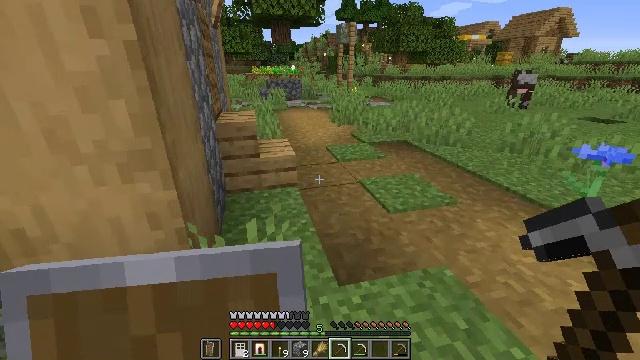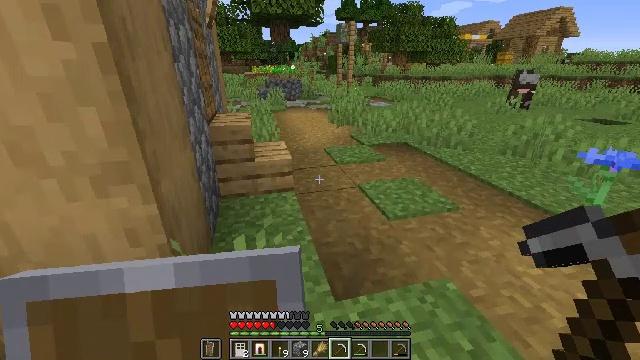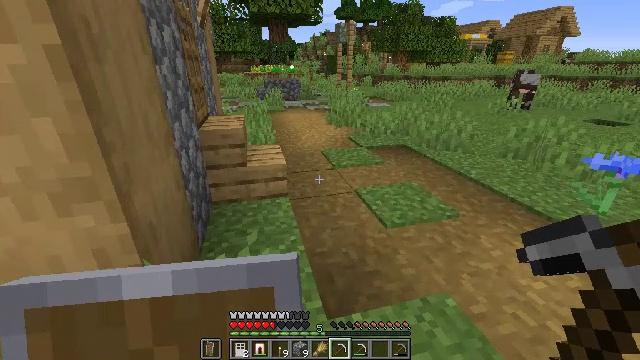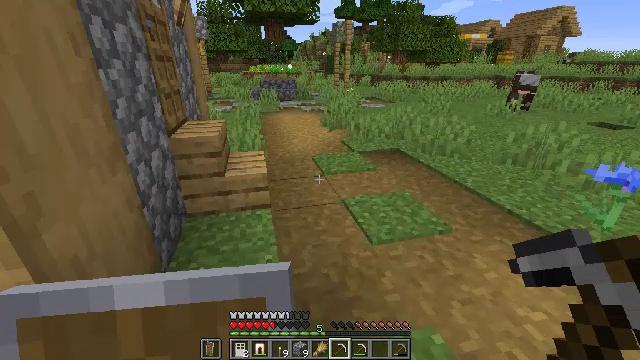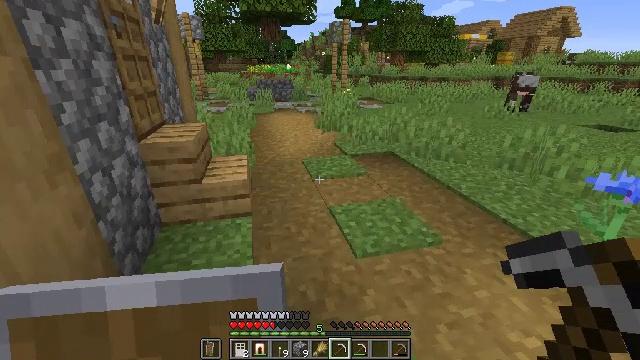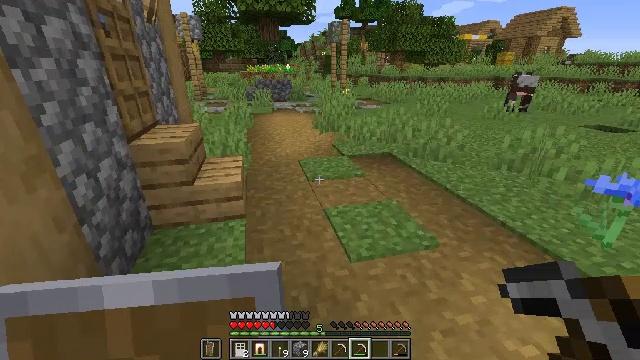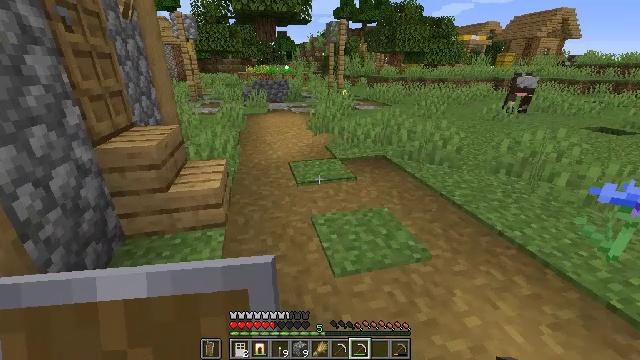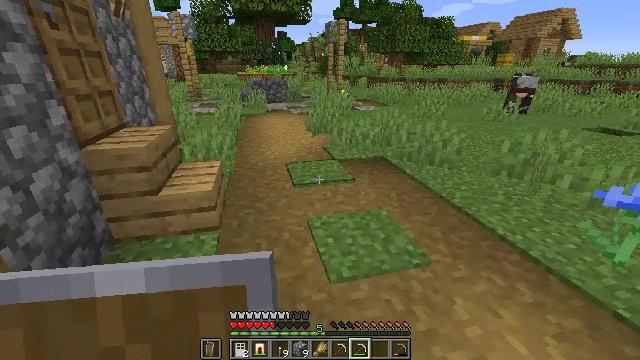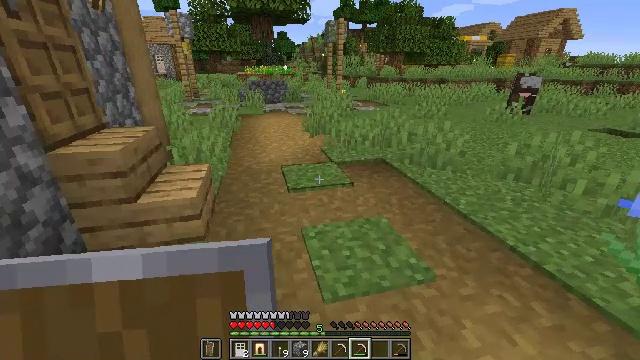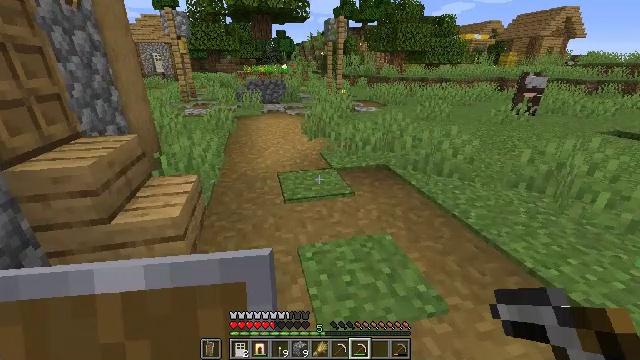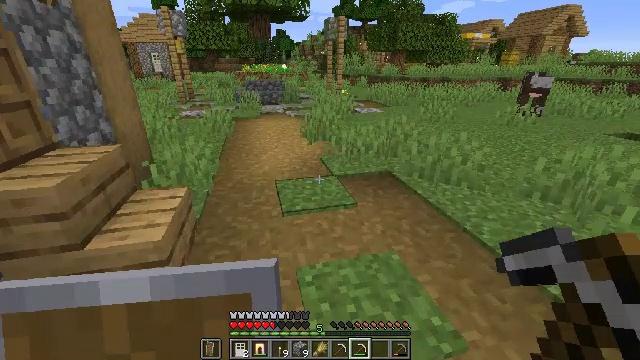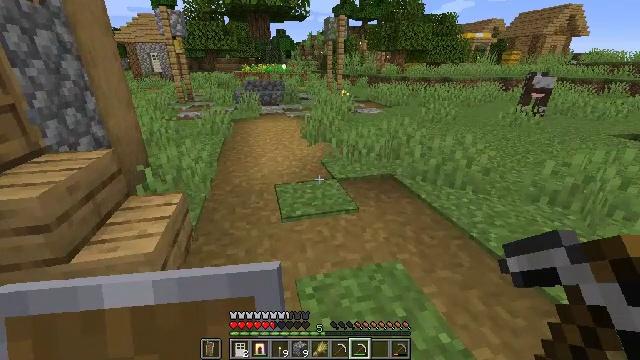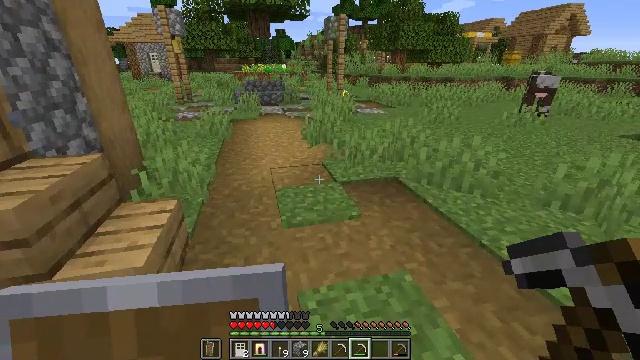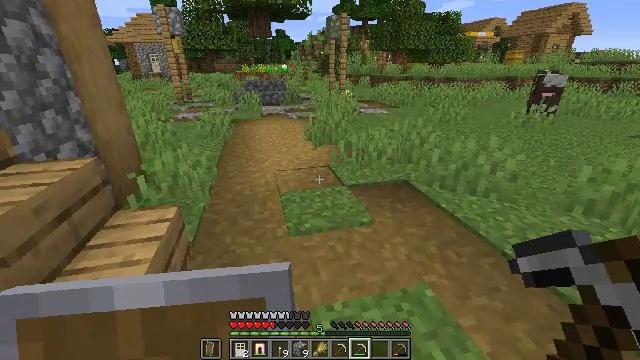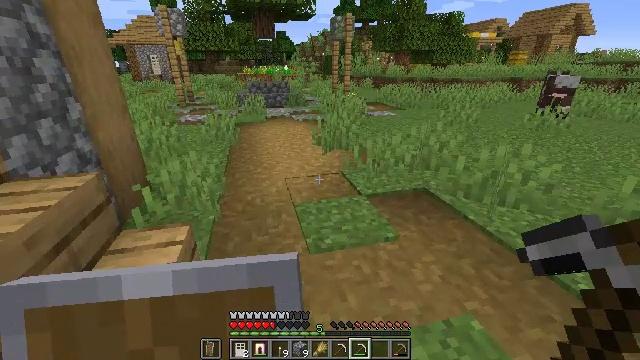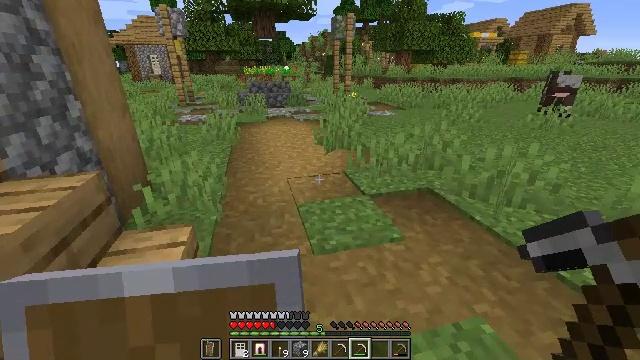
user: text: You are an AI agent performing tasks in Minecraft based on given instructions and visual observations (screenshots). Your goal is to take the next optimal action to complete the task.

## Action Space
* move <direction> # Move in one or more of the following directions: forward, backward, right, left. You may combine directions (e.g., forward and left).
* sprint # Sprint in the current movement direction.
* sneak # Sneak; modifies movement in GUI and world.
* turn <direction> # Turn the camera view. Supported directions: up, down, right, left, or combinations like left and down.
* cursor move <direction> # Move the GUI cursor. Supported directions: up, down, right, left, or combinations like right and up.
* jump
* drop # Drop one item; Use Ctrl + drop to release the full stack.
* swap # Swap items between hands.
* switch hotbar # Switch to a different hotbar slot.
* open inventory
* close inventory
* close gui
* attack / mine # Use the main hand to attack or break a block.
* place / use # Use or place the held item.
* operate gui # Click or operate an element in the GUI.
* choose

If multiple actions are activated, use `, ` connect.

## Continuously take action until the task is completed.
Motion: motion action
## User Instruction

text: Gather hay blocks from the farm.
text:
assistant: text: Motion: move forward and move right
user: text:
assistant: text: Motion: move forward and move right
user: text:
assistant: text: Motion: move forward and move right
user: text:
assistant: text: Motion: move forward and move right
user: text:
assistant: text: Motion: move forward and move right
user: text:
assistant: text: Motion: move forward
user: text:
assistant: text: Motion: move forward
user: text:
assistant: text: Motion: move forward
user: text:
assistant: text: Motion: move forward
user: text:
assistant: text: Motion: move forward
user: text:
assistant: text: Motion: move forward
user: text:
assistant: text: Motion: move forward and move left
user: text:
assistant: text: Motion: move forward and move left
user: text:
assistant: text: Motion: move forward and move left
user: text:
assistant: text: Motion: move forward and move left
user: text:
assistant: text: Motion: move forward and move left
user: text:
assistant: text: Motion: move forward and move left
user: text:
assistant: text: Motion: move forward and move left
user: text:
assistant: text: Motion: move forward and move left
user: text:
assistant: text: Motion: move forward and move left
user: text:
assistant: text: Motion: move forward and move left
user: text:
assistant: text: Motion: move forward and move left
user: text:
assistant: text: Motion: move forward and move left
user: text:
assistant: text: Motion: move forward and move left
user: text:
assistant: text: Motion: move forward and move left
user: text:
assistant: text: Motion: move forward and move left
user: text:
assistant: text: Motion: move forward and move left
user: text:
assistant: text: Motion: move forward
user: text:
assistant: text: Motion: move forward
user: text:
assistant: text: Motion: move forward